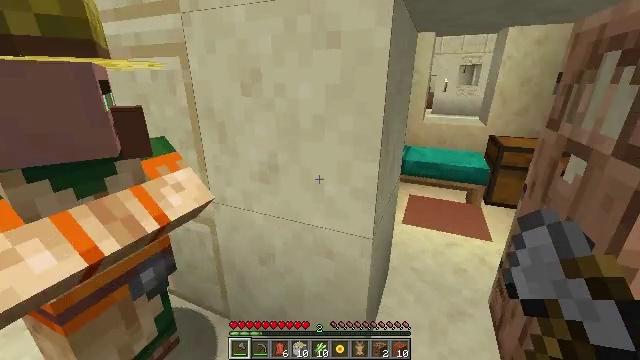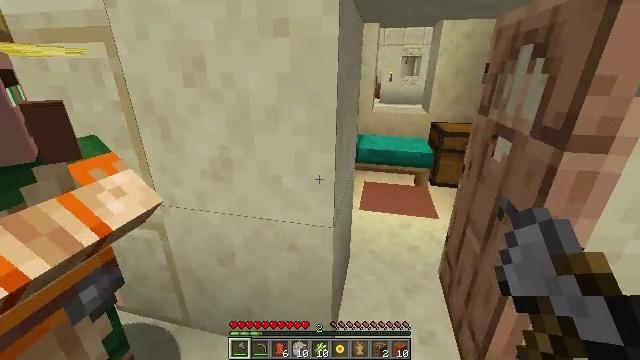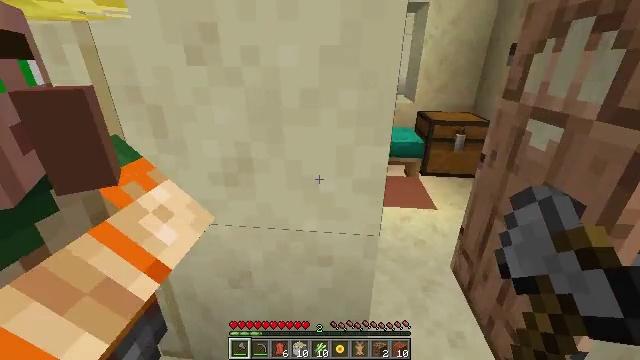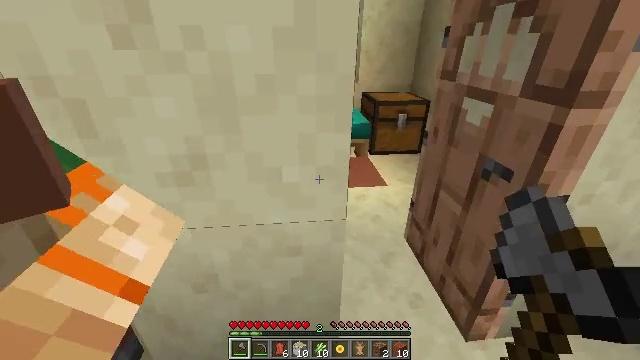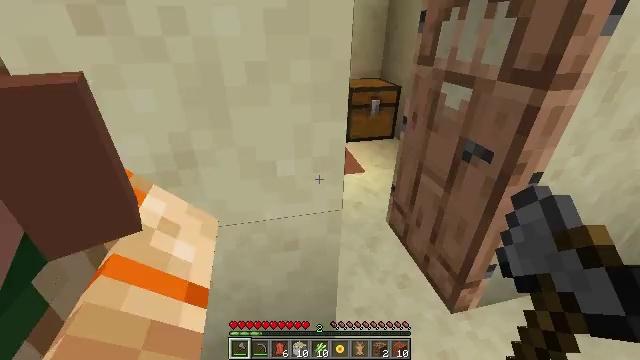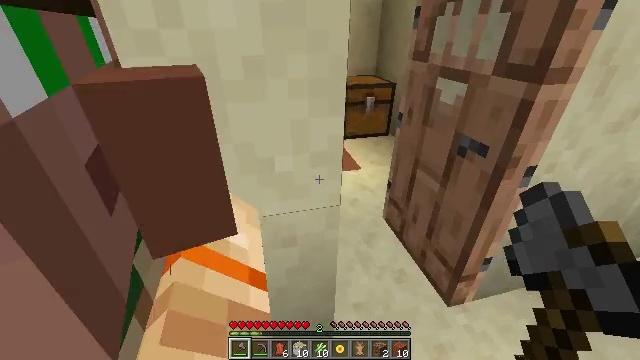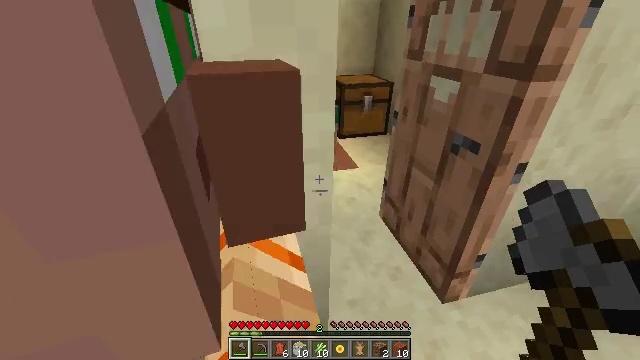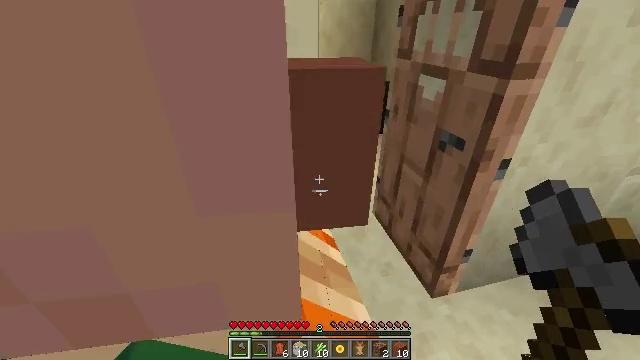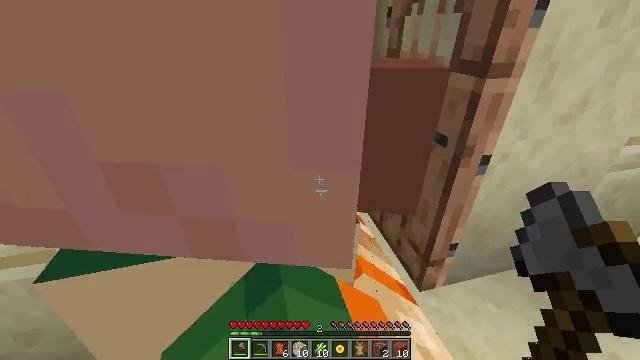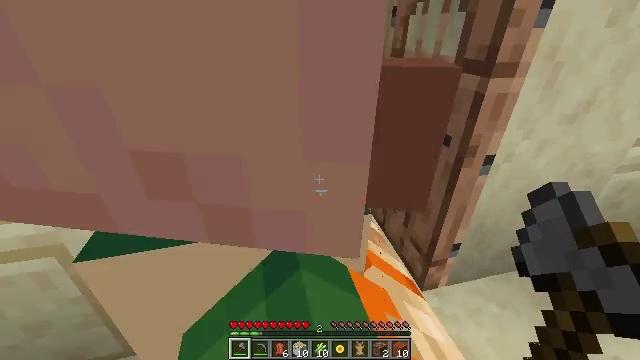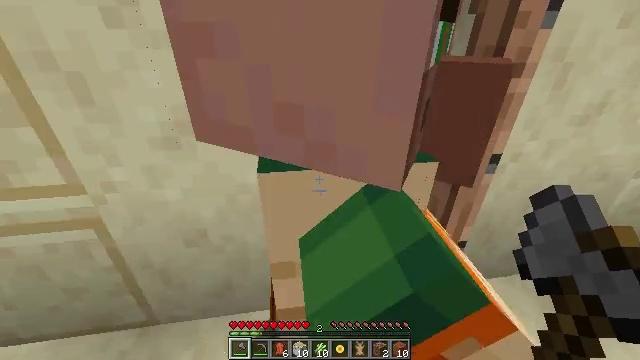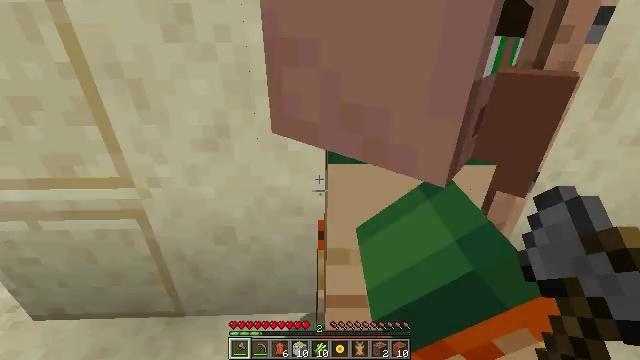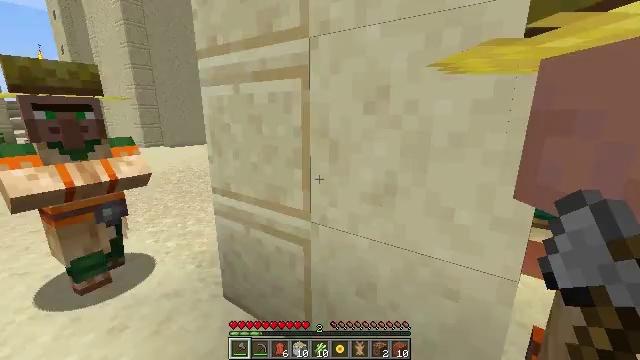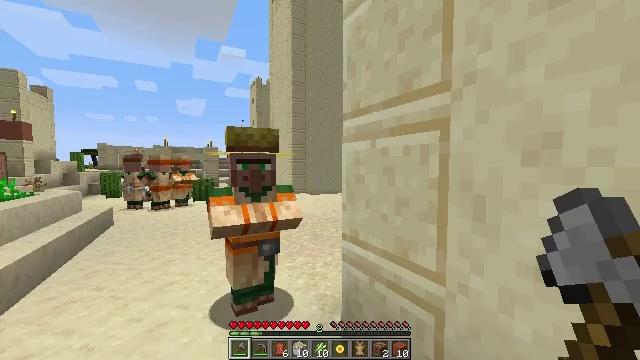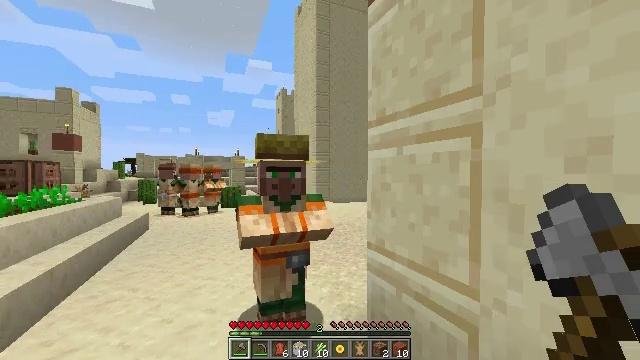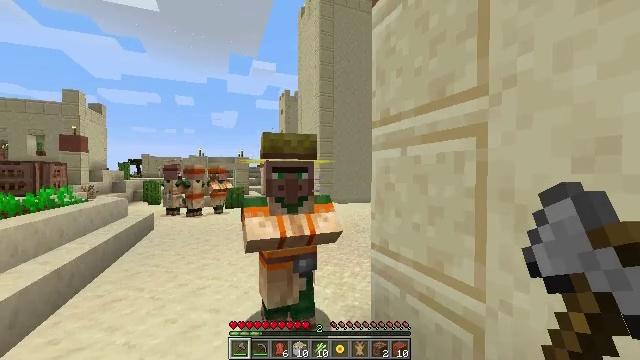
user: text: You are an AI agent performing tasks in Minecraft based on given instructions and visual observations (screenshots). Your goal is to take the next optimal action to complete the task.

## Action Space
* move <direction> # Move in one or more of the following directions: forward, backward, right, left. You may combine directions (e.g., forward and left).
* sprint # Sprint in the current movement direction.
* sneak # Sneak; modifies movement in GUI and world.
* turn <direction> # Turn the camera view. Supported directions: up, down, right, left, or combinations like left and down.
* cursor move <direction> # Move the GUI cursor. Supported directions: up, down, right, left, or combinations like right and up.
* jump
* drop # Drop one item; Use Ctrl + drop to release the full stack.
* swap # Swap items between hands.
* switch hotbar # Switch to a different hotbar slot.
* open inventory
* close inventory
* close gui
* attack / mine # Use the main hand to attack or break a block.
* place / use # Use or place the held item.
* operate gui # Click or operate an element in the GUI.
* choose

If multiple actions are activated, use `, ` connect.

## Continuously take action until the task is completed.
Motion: motion action
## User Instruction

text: Break the dead bush for sticks.
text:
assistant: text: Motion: move forward and move left, turn right and down
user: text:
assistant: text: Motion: move forward and move left, turn right and down
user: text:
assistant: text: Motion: turn right and down
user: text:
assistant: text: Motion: turn right and down
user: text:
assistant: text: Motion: turn right
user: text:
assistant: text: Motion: no_op
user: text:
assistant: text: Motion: no_op
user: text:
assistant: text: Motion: no_op
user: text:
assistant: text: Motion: turn left
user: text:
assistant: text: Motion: turn left
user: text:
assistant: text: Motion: turn left and up
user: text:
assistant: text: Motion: turn left and up
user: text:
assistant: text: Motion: turn left and up
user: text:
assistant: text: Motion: turn left and up
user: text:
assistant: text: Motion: no_op
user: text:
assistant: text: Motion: move forward
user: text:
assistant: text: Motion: move forward
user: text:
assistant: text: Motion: move forward
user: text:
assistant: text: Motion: move forward
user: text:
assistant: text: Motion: move forward
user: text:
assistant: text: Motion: move forward, turn left
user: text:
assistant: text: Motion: move forward, turn left and down
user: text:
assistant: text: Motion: move forward, turn left and down
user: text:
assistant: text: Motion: move forward, turn left and down
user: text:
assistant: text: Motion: move forward, turn left
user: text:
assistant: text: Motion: move forward
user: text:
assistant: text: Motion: move forward
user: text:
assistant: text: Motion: move forward
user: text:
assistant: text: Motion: move forward
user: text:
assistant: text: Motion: move forward